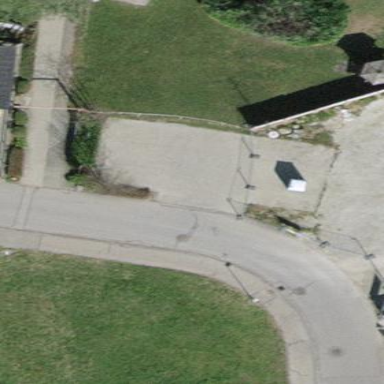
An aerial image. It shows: Street side parking area.